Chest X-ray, AP view. Patient: 19 years old, sex M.
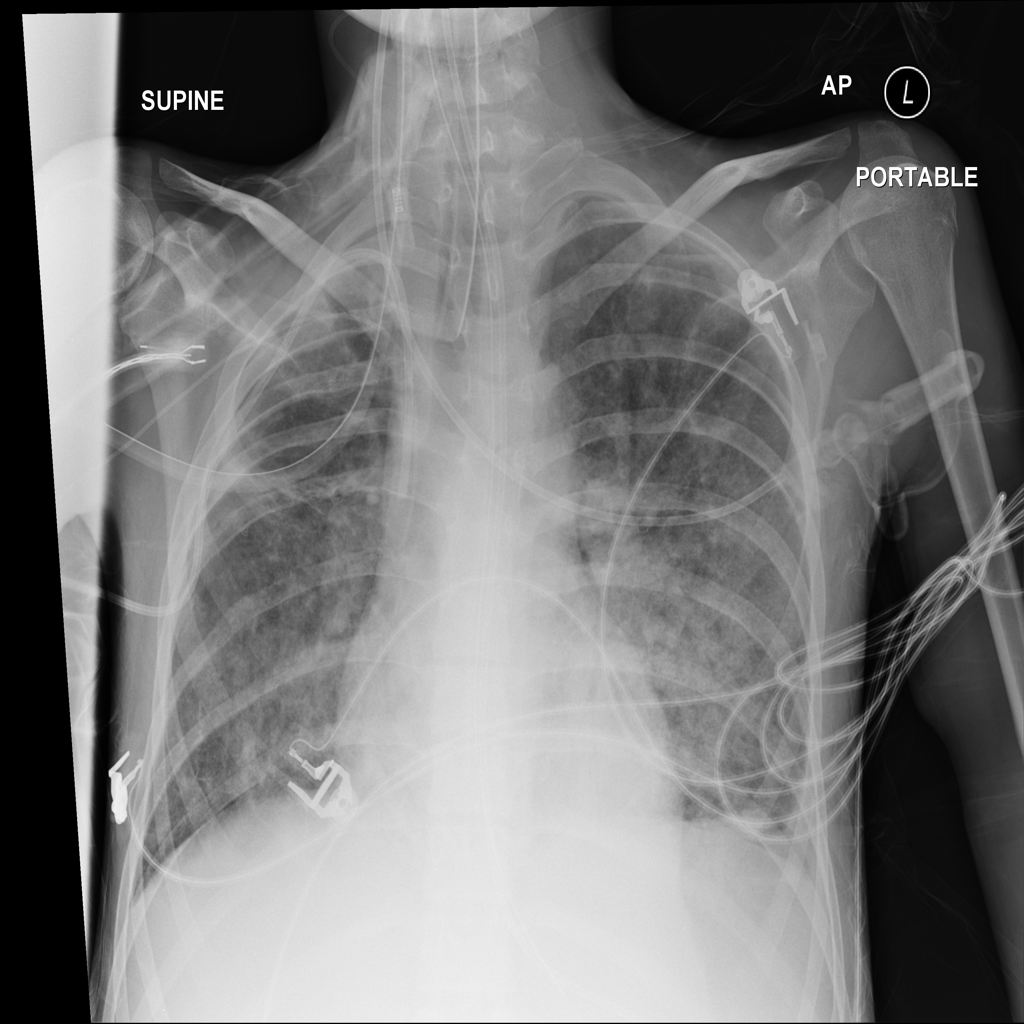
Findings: No Finding